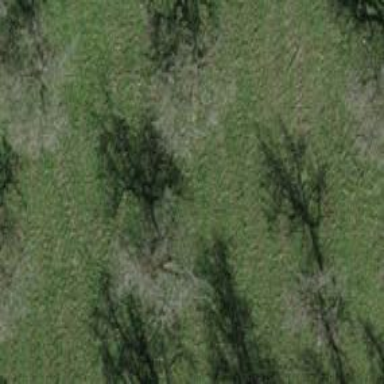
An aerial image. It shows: Beautiful tree in nature.